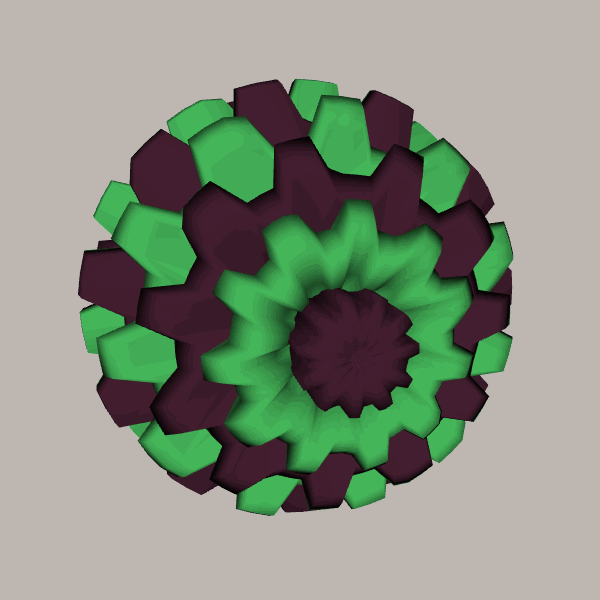
Background: light